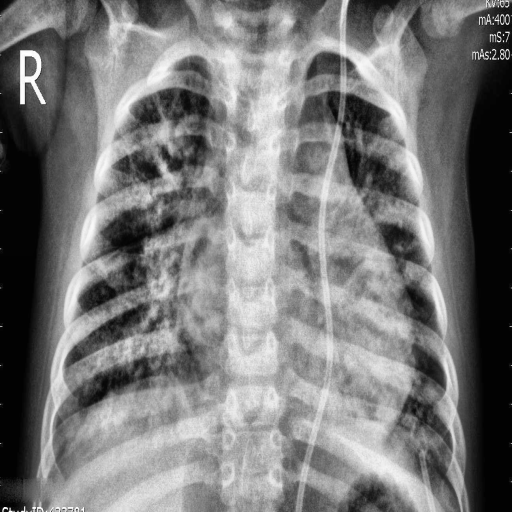
Finding: PNEUMONIA